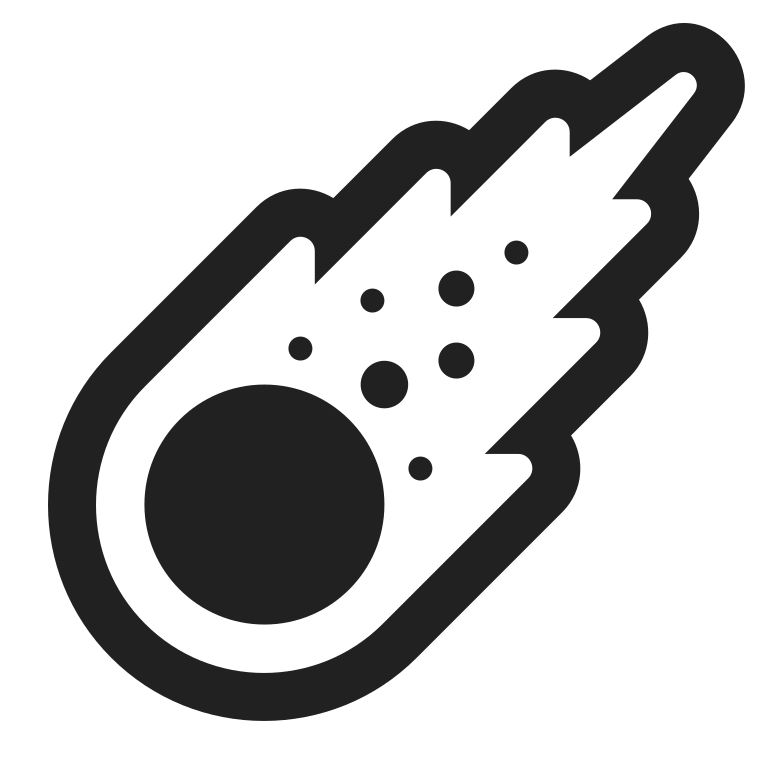
comet high contrast